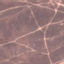
Label: HerbaceousVegetation